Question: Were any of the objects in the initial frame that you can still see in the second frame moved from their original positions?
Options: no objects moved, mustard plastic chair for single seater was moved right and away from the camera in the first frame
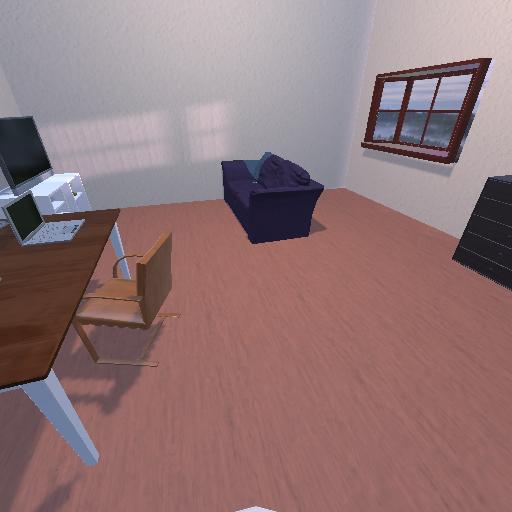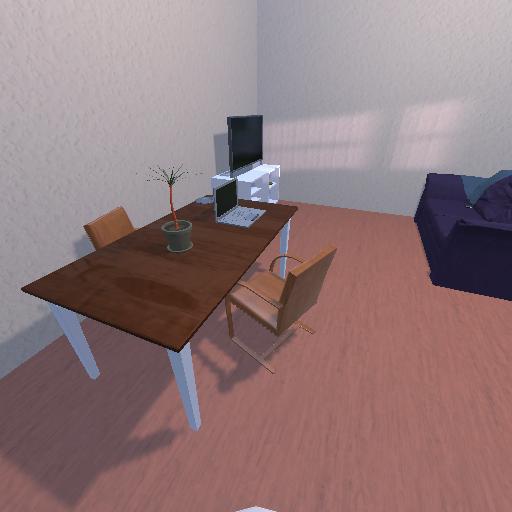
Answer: no objects moved